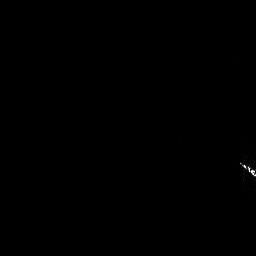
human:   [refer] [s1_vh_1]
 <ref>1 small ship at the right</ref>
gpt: <box>[[92, 61, 99, 68, 0]]</box>